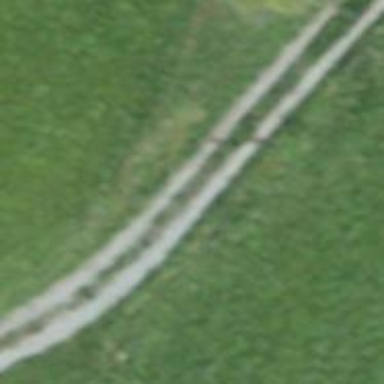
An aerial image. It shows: Track with grade 3 tracktype.